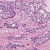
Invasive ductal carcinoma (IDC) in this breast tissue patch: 1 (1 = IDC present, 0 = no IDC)